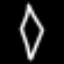
Label: diamond